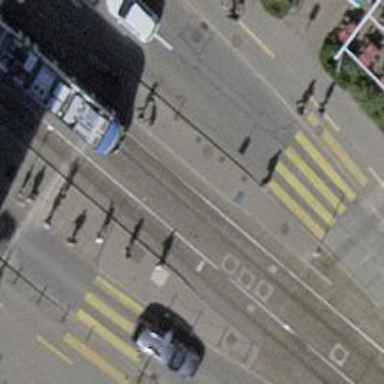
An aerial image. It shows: Tram stop for public transport.